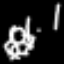
Label: frog